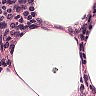
Metastatic tissue present: no